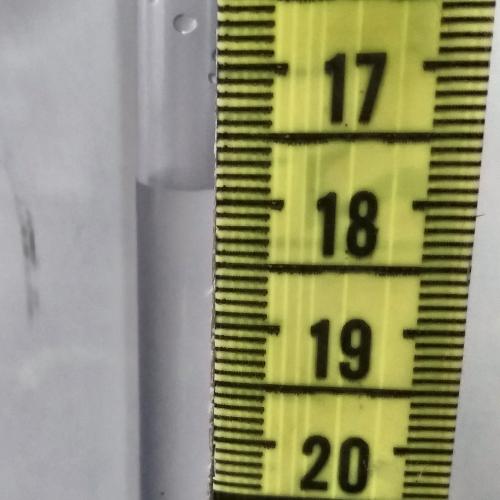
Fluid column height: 17.9 cm